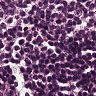
Metastatic tissue present: no